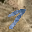
Label: 7